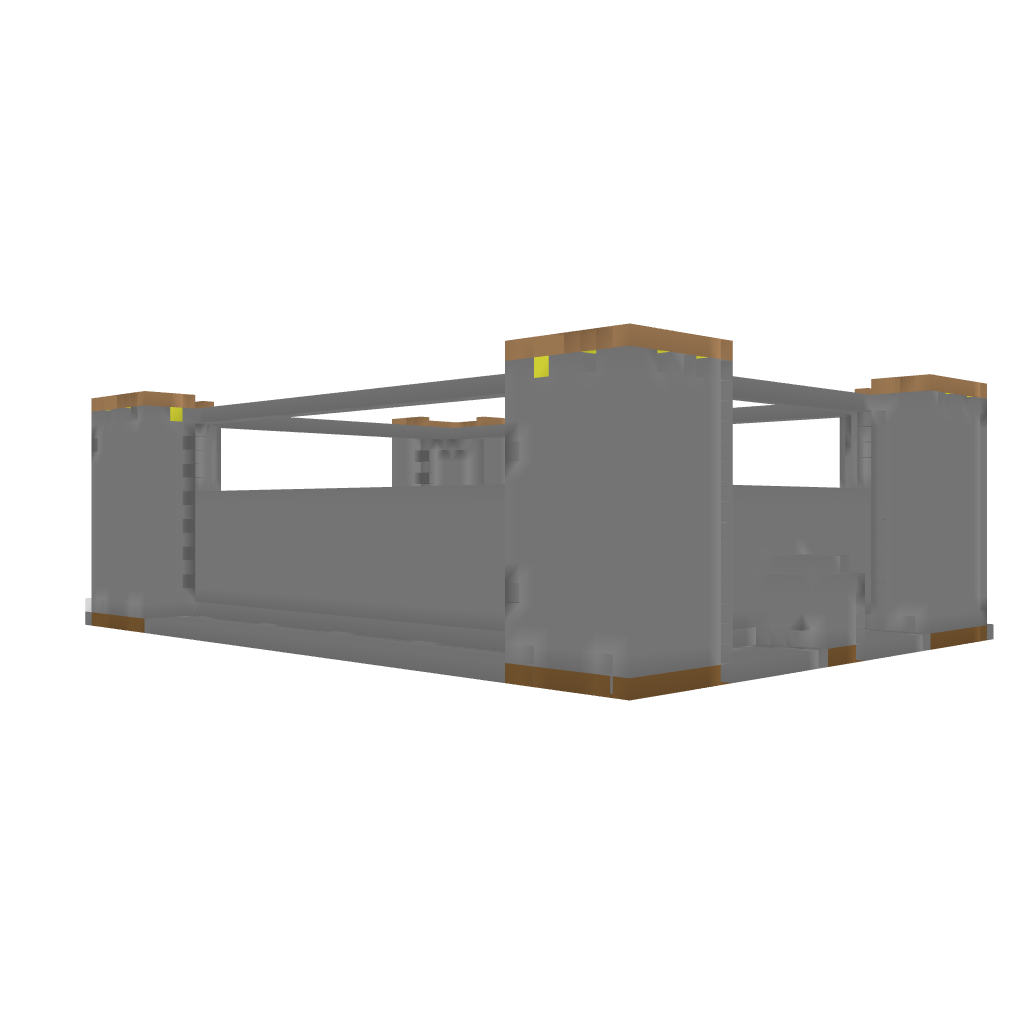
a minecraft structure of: castle-af-lol high quality